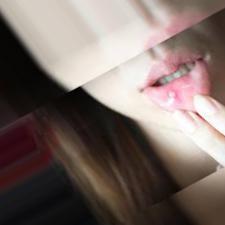
Condition: Mouth Ulcer